Field crop: maize
Growth stage: 2
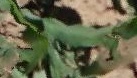
Species: maize